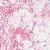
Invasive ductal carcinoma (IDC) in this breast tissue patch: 0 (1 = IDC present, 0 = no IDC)